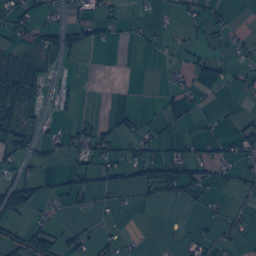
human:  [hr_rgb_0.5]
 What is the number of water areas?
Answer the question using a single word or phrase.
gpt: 28

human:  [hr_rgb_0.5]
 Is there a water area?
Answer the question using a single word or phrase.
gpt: yes

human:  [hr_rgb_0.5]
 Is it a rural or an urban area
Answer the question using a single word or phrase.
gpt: urban

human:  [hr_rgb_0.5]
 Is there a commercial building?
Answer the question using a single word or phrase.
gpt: yes

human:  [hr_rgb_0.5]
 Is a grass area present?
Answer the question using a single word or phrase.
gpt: yes

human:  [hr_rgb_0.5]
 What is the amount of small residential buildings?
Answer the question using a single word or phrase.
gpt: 577

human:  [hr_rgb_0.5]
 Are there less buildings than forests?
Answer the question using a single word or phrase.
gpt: no

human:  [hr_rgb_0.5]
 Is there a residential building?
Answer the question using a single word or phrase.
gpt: yes

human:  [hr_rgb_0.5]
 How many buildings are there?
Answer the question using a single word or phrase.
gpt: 602

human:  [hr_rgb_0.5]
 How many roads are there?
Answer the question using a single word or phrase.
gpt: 135

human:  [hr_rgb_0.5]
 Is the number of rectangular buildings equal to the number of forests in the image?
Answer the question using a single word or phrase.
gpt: no

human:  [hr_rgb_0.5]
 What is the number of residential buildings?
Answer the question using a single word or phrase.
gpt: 586

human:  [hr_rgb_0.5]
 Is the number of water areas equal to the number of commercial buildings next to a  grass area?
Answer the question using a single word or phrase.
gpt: no

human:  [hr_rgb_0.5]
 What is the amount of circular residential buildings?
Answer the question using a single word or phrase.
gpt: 8

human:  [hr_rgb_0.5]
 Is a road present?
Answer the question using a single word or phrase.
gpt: yes

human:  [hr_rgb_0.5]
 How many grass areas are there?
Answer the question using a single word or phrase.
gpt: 318

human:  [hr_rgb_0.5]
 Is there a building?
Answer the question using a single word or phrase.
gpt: yes

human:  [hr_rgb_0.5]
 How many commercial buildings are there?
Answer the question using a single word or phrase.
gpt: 11

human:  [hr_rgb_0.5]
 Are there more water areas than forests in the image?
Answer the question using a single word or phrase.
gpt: no

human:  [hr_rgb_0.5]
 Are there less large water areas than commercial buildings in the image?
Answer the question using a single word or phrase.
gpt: yes

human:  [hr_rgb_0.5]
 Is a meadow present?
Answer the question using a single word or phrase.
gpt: yes

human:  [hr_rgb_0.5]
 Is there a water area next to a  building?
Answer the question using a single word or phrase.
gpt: yes

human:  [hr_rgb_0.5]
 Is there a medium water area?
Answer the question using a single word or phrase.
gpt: yes

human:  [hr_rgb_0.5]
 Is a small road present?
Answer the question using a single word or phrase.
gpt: yes

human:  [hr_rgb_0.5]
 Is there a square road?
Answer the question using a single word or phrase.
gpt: no

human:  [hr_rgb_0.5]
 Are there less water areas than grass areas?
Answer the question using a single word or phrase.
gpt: yes

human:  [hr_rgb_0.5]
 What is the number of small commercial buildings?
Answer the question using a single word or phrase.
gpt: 11

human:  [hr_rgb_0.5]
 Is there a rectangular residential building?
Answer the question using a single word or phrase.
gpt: yes

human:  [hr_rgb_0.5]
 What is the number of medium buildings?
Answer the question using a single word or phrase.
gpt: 9

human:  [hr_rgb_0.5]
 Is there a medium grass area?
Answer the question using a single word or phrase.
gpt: yes

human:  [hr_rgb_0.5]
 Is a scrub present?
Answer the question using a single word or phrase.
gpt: yes

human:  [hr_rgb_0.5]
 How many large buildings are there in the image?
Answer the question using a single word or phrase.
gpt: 0

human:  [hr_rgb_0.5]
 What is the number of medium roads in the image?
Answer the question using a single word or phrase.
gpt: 0

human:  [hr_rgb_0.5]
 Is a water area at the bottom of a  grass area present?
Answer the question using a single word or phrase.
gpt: yes

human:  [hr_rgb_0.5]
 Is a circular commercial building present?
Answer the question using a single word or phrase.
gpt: no

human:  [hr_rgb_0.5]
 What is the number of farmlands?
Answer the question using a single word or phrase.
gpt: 50

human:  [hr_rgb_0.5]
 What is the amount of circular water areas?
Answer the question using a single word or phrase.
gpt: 1

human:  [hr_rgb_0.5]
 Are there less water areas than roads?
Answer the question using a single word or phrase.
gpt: yes

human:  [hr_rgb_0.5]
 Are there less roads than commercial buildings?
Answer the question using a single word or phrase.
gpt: no

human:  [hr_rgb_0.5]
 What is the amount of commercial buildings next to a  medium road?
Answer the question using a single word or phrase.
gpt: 0

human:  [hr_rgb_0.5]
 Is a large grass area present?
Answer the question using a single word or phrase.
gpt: yes

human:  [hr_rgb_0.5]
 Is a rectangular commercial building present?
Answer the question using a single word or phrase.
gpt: yes

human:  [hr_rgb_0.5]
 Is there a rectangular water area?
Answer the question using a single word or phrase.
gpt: yes

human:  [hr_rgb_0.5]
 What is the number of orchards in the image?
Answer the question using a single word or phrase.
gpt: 3

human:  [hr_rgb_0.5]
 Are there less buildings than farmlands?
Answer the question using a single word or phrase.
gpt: no

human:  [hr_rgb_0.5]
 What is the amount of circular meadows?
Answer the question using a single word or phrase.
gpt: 0

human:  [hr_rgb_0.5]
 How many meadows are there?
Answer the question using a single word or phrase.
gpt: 32

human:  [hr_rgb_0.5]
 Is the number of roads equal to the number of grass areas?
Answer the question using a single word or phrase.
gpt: no

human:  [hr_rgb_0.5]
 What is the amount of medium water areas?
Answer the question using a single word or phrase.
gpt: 3

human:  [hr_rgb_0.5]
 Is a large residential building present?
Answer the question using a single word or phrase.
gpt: no

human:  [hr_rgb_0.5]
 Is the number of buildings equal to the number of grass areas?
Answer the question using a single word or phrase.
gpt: no

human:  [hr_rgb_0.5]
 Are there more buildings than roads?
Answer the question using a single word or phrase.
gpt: yes

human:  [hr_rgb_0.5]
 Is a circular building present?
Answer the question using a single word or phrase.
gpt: yes

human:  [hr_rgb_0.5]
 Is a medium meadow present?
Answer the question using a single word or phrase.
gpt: yes

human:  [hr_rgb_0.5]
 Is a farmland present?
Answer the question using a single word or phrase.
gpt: yes

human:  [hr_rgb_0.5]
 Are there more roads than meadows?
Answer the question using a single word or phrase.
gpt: yes

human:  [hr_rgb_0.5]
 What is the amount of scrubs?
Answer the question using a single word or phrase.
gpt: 11

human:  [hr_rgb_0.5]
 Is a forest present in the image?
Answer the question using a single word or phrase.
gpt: yes

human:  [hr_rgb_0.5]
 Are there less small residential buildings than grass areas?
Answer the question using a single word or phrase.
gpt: no

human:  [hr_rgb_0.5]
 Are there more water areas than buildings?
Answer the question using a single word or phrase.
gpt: no

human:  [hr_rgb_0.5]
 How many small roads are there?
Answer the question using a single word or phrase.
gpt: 135

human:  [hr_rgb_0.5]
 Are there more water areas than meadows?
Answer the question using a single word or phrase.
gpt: no

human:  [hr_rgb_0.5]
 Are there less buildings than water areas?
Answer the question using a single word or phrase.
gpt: no

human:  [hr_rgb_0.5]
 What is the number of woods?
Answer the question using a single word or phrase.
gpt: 13